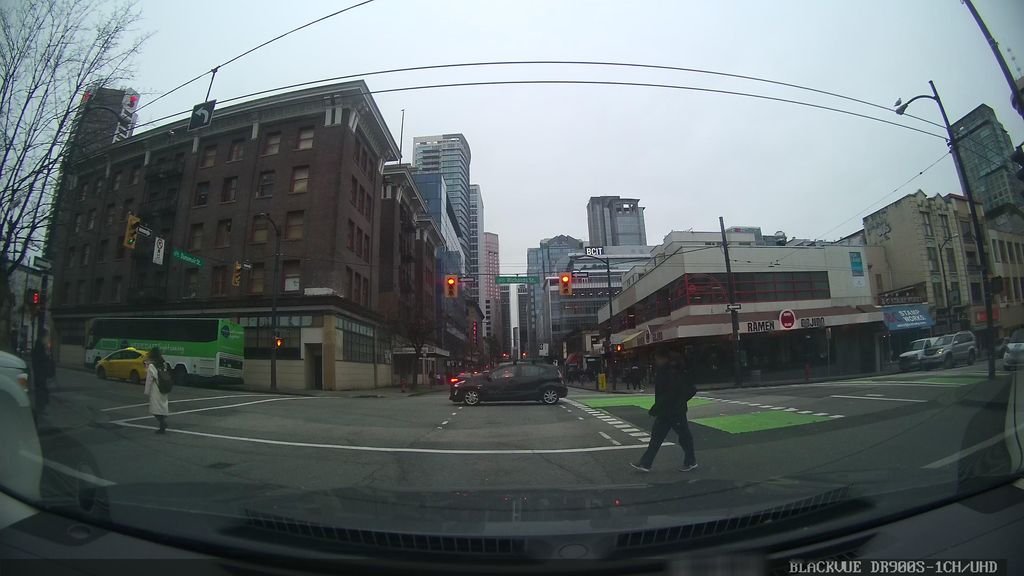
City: vancouver